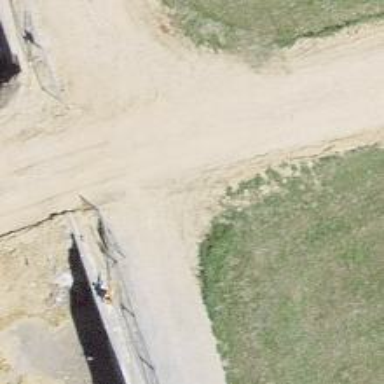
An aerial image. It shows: Track with grass paver surface of grade 3.